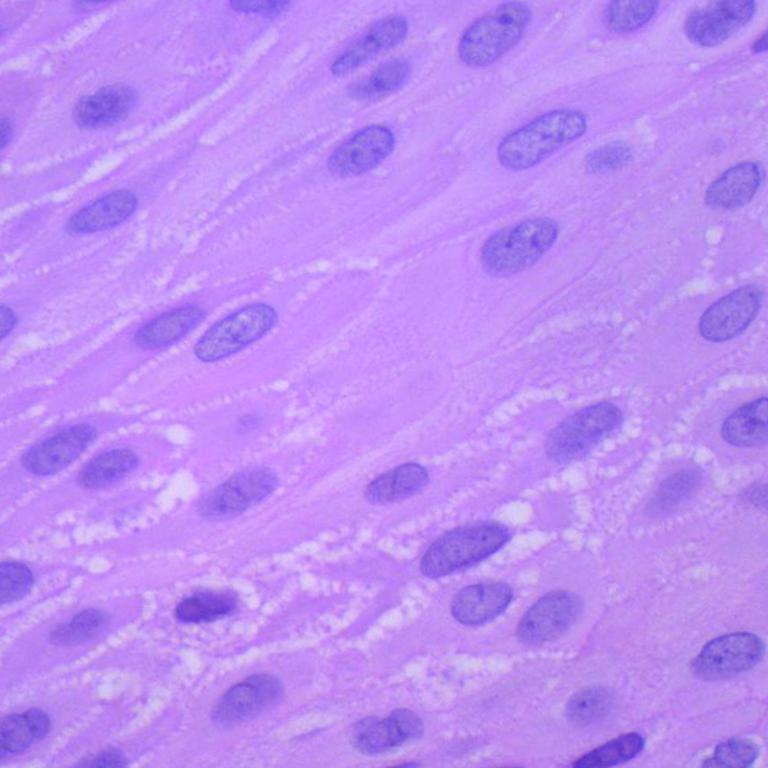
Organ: lung
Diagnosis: squamous carcinomas